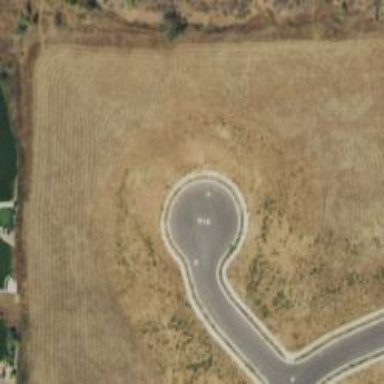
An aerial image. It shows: Turning circle on the road.